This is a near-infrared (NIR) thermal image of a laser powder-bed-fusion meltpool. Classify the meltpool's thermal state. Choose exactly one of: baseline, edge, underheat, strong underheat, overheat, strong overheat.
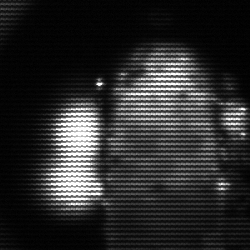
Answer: strong underheat